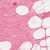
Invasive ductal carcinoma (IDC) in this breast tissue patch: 0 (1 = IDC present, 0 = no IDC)